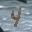
Label: 4